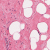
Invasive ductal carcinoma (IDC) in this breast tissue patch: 0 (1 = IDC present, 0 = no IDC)